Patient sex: M
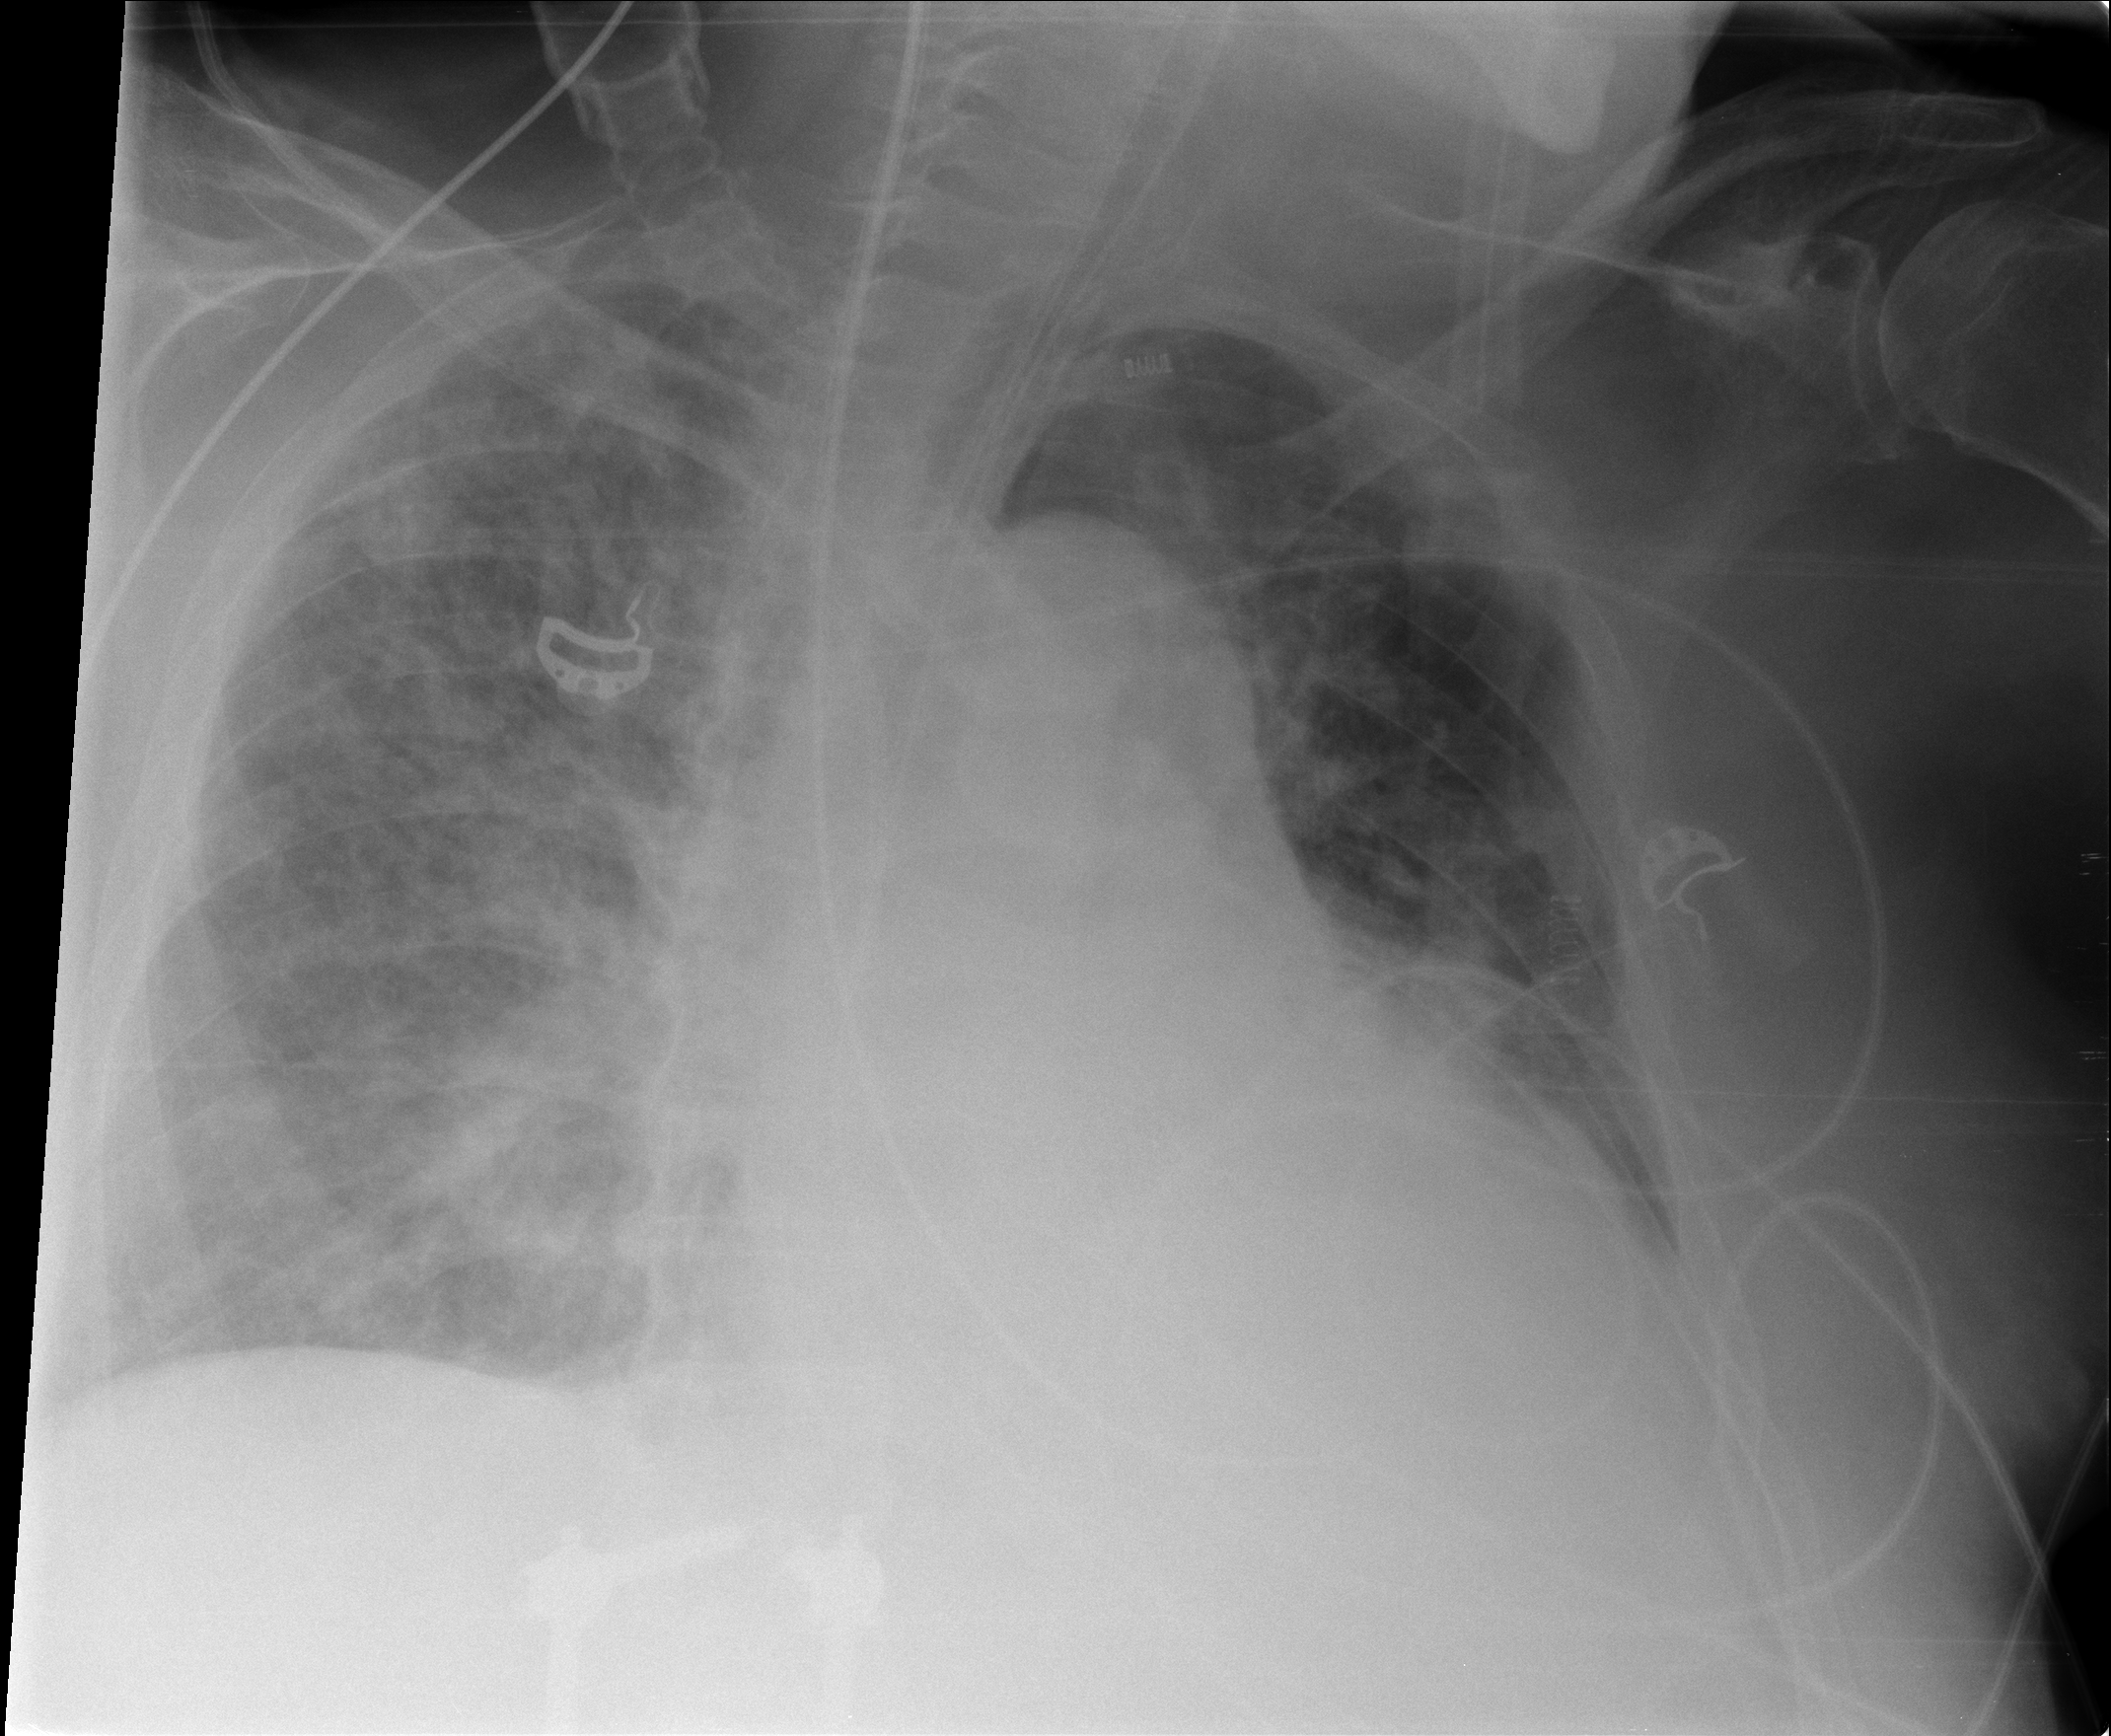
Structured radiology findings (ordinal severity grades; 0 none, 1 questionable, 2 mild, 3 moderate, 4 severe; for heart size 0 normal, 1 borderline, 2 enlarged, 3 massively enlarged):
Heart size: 2
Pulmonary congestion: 2
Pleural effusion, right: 0
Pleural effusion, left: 2
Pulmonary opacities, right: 4
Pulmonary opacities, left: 2
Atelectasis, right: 2
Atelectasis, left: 0